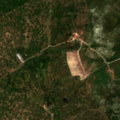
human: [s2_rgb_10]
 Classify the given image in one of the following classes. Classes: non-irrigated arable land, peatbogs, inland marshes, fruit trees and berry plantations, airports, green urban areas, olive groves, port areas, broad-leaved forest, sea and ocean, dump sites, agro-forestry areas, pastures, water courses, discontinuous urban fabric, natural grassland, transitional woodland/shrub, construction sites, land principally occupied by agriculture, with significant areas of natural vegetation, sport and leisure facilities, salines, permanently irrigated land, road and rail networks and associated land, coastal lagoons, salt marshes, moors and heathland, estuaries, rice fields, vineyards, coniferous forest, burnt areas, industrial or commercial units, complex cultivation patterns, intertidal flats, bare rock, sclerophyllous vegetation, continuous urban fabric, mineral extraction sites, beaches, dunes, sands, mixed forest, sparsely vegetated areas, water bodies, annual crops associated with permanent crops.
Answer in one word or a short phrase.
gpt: continuous urban fabric